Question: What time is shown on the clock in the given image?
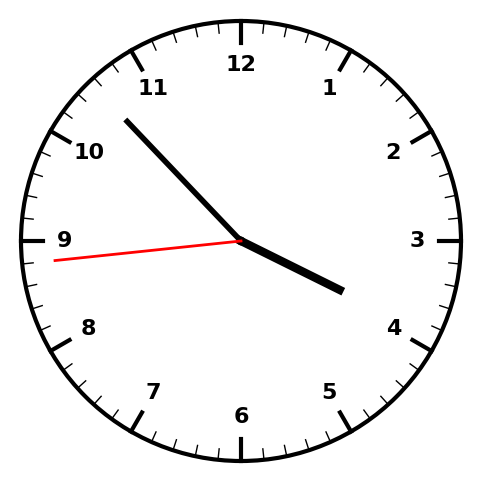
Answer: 03:52:44